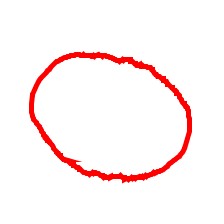
Shape: circle